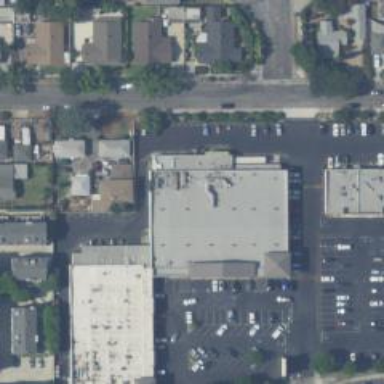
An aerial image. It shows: Retail building.